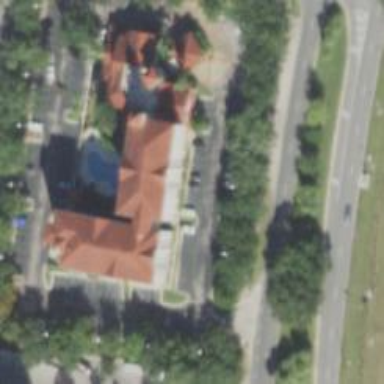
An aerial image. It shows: Hotel building.